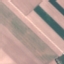
Land use / land cover class: AnnualCrop